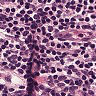
Metastatic tissue present: no